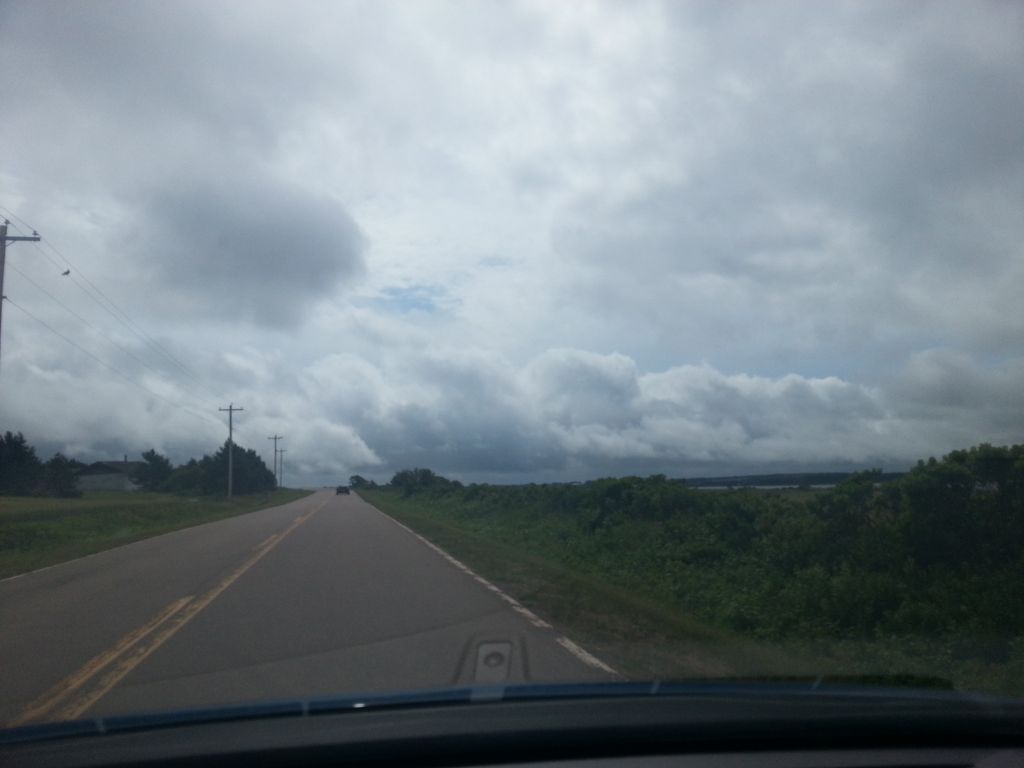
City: charlottetown